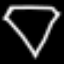
Label: diamond